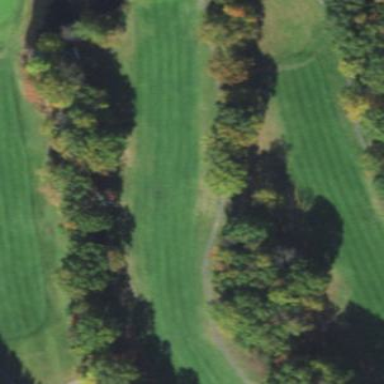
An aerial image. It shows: Golf fairway surrounded by grass.